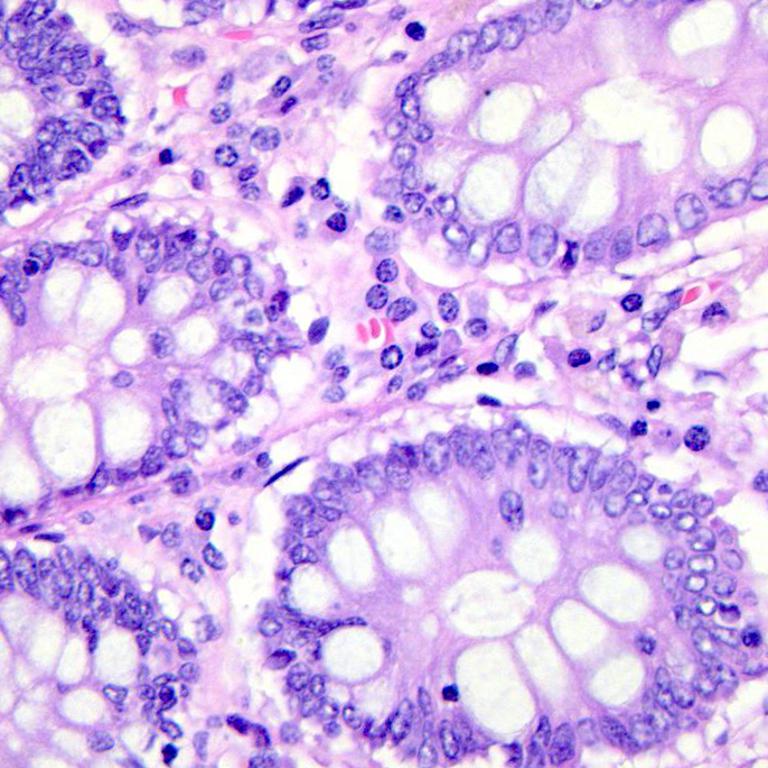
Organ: colon
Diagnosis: benign